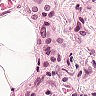
Metastatic tissue present: yes